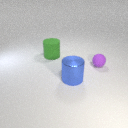
small purple rubber sphere to the right of large green rubber cylinder